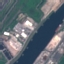
Land use / land cover class: River